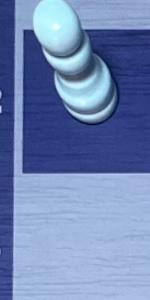
Label: Empty